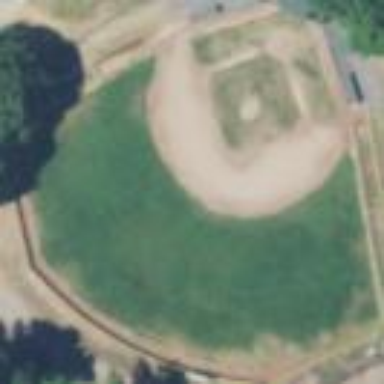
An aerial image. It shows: Baseball pitch for leisure land activities.